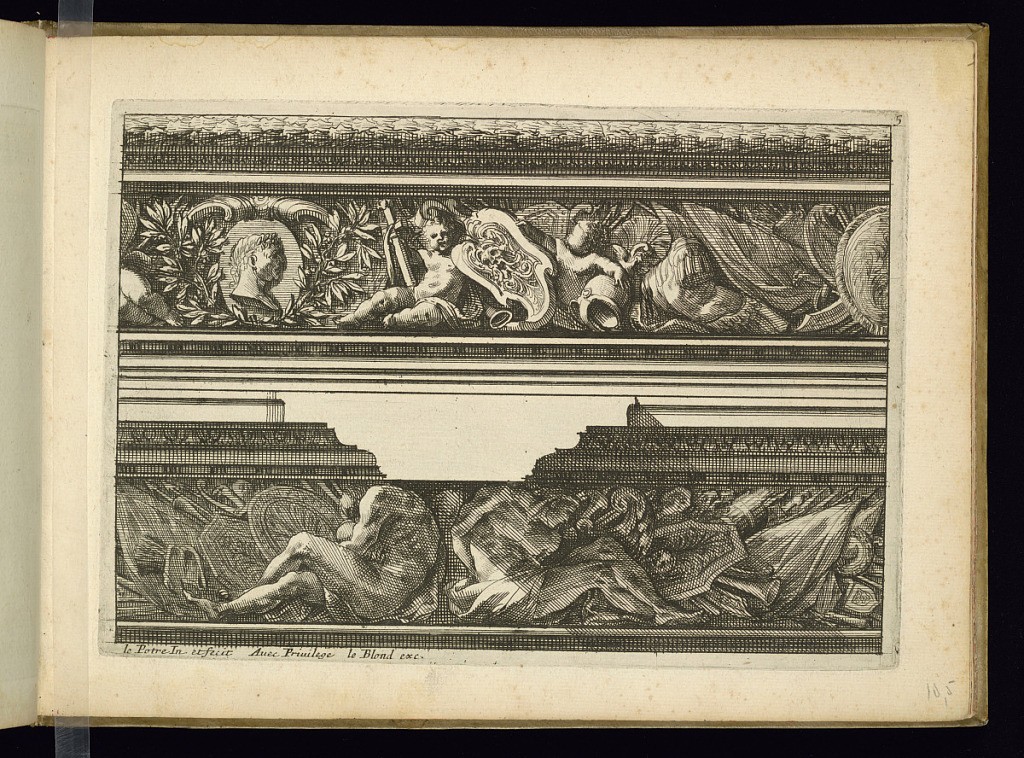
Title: Two Frieze Designs
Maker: Jean Le Pautre, French, 1618–1682
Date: before 1666
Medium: Etching on laid paper
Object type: Print
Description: Two frieze designs with putti, armor, arms (weapons), an oval profile portrait, captive men, and leaf moldings. The plate is numbered and lettered with the publisher's address below.